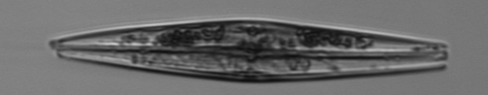
Label: Pleurosigma